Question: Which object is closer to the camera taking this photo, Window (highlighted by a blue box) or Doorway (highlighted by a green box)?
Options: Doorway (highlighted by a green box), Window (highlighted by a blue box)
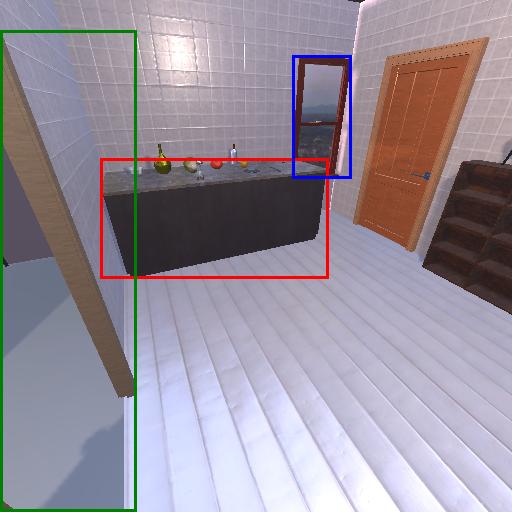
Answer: Doorway (highlighted by a green box)